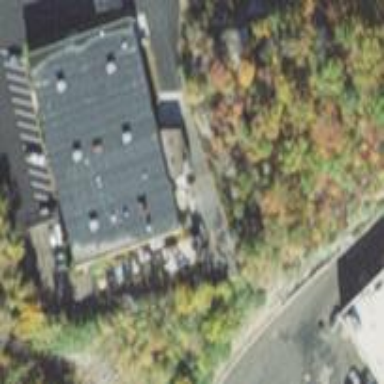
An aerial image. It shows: Part of building.